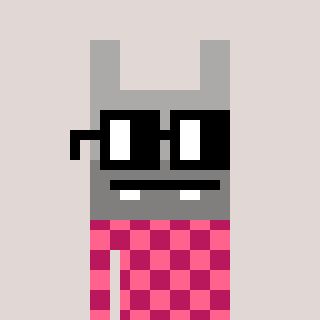
a pixel art character with square black glasses, a rabbit-shaped head and a darkpink-colored body on a warm background